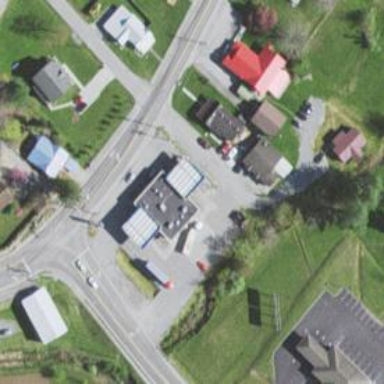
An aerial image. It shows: Convenience shop.